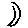
Label: moon